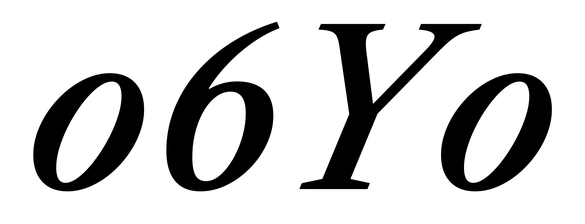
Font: LibreCaslonText-Italic_Medium_Italic